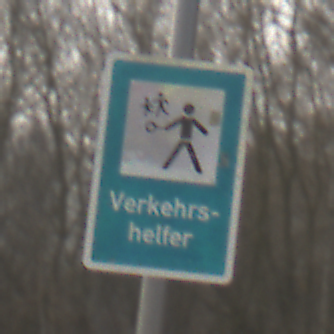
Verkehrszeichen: Verkehrshelfer
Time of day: MorningAfternoon
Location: Outdoor (Nature)
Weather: PartlyCloudy
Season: Winter
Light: Natural